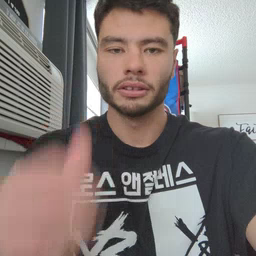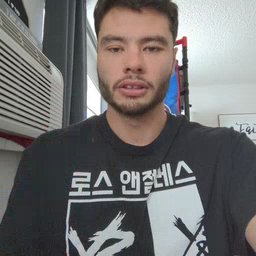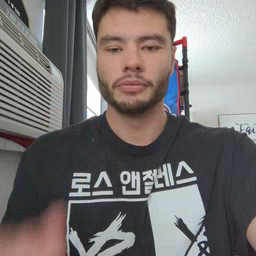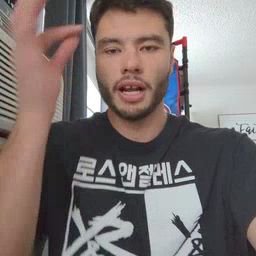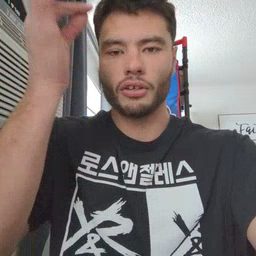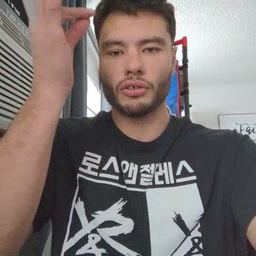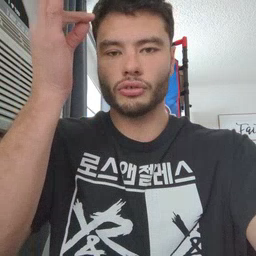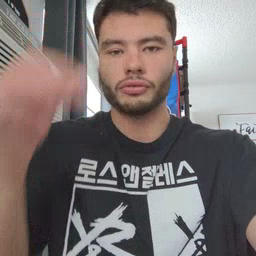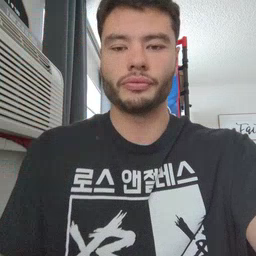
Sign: hair